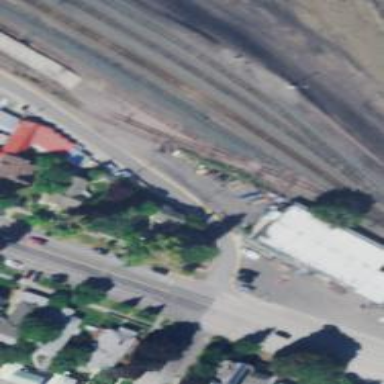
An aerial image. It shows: Railway spur service.